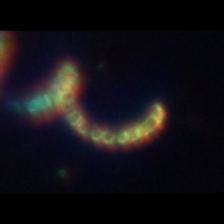
Taxon: Chaetoceros
Group: Diatoms